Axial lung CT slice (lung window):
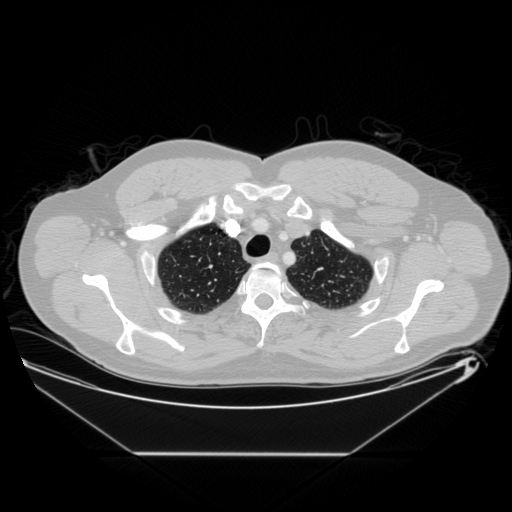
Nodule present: no